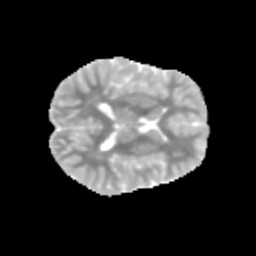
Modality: MD
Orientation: axial
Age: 12
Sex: male
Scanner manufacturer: siemens
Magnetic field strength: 3 T
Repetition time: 3.8 s
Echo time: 0.07 s